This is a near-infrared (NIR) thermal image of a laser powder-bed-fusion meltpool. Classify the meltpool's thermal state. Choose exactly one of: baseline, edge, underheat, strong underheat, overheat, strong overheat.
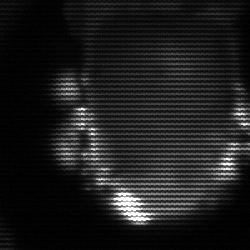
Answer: baseline